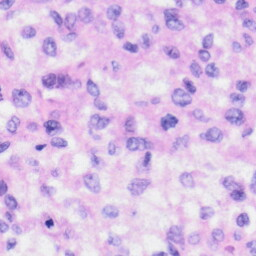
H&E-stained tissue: Liver